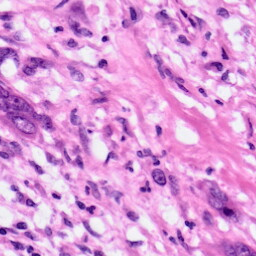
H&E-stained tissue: Pancreatic